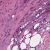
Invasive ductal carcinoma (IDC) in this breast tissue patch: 1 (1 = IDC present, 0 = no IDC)